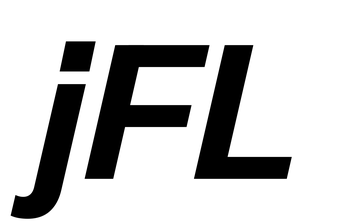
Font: InstrumentSans-Italic_Bold_Italic